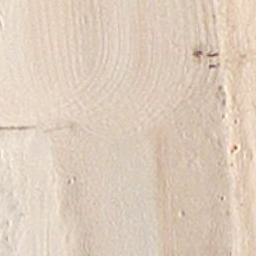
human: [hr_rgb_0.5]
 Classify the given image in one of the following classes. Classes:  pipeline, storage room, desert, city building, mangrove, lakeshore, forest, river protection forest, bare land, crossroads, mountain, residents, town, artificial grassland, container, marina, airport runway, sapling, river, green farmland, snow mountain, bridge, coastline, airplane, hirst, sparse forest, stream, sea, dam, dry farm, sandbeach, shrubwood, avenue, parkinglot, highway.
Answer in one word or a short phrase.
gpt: sandbeach